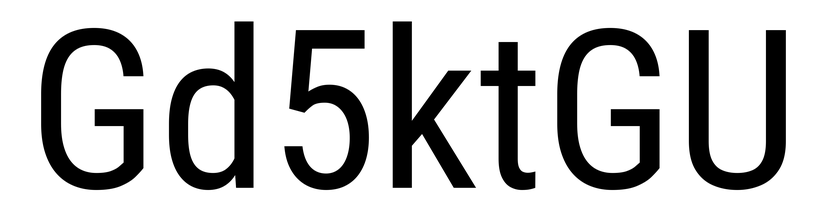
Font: Roboto_Condensed_Regular